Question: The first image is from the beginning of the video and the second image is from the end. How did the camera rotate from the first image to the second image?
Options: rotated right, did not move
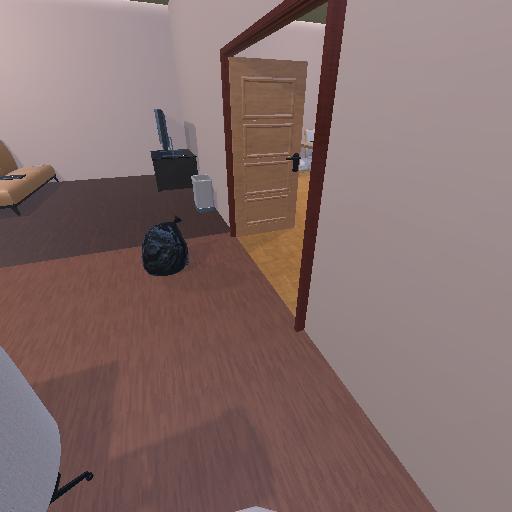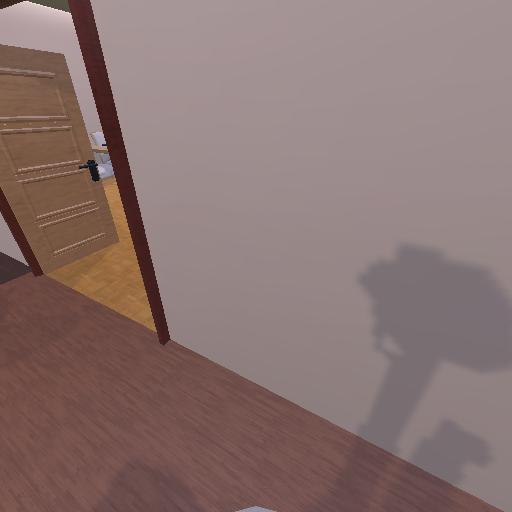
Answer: rotated right